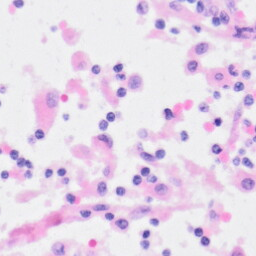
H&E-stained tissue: Kidney